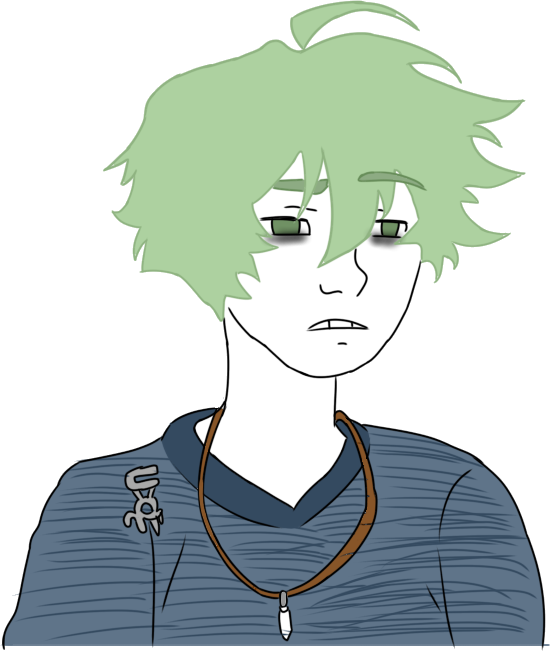
Label: 5_Twinkjak